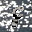
Label: 8